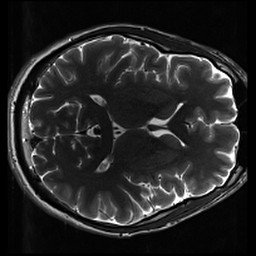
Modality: inplaneT2
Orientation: axial